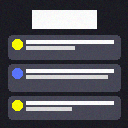
Screen state: on